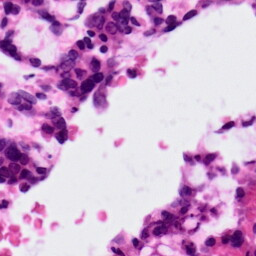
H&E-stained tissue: Colon